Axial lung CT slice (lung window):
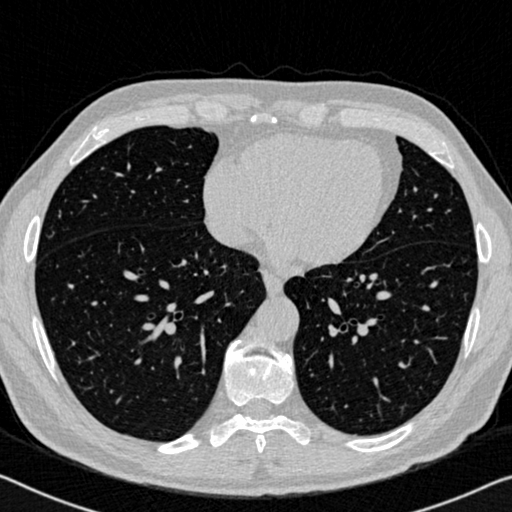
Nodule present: no